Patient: sex M, age 57
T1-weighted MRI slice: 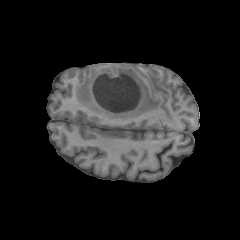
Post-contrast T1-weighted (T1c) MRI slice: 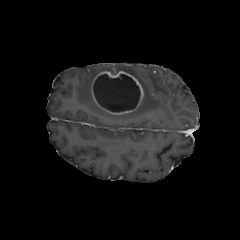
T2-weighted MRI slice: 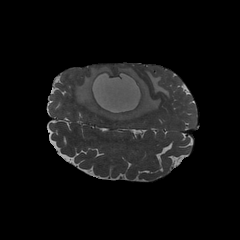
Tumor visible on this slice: yes
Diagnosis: Glioblastoma, IDH-wildtype
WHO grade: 4